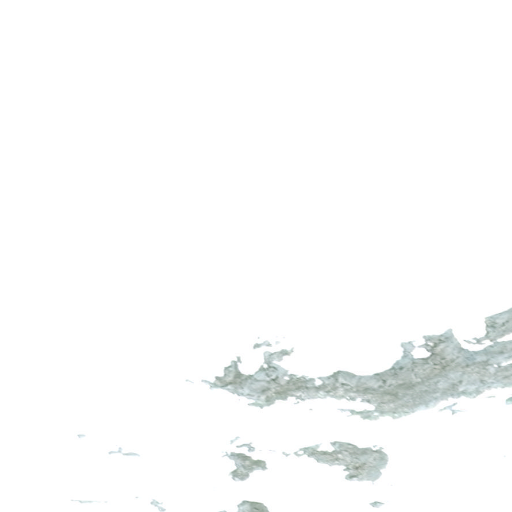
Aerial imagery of mountain in Alaska named Mount Gallatin containing only unknown